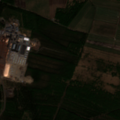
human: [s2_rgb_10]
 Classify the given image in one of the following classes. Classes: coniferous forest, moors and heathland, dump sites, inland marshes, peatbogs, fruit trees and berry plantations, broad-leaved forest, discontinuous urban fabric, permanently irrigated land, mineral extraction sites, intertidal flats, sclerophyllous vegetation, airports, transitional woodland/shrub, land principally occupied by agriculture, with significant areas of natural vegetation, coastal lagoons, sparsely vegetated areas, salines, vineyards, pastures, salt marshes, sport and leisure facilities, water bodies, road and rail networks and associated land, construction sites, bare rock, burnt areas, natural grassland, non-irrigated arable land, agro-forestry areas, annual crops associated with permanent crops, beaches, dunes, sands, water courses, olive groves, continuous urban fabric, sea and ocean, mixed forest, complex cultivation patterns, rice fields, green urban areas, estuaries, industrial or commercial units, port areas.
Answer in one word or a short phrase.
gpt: discontinuous urban fabric, non-irrigated arable land, land principally occupied by agriculture, with significant areas of natural vegetation, broad-leaved forest, coniferous forest, mixed forest, transitional woodland/shrub